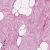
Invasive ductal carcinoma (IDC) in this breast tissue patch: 1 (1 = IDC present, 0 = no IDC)